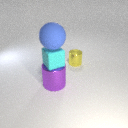
large purple metal cylinder in front of small yellow metal cylinder